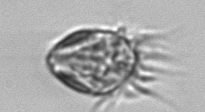
Label: Strombidium_morphotype1